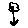
Label: flower